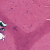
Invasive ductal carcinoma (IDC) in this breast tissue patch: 0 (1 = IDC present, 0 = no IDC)